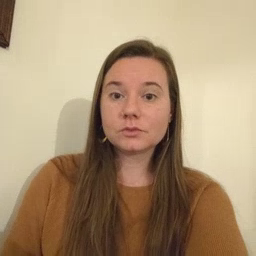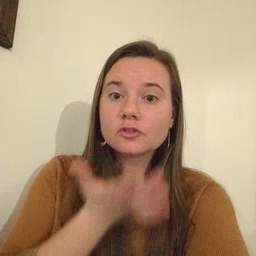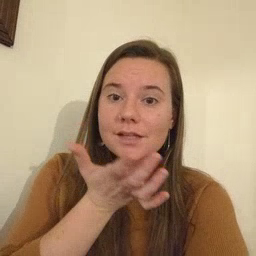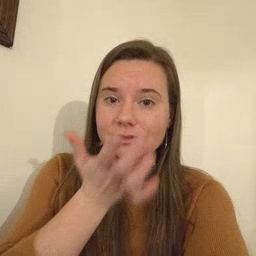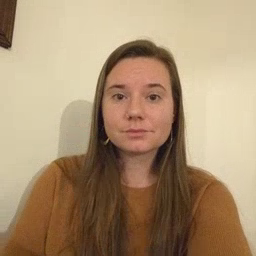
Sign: grass